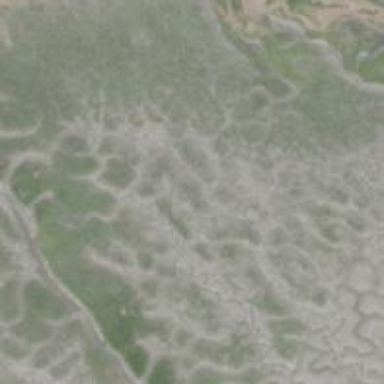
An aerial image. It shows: Tidal marsh wetland area.